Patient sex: M
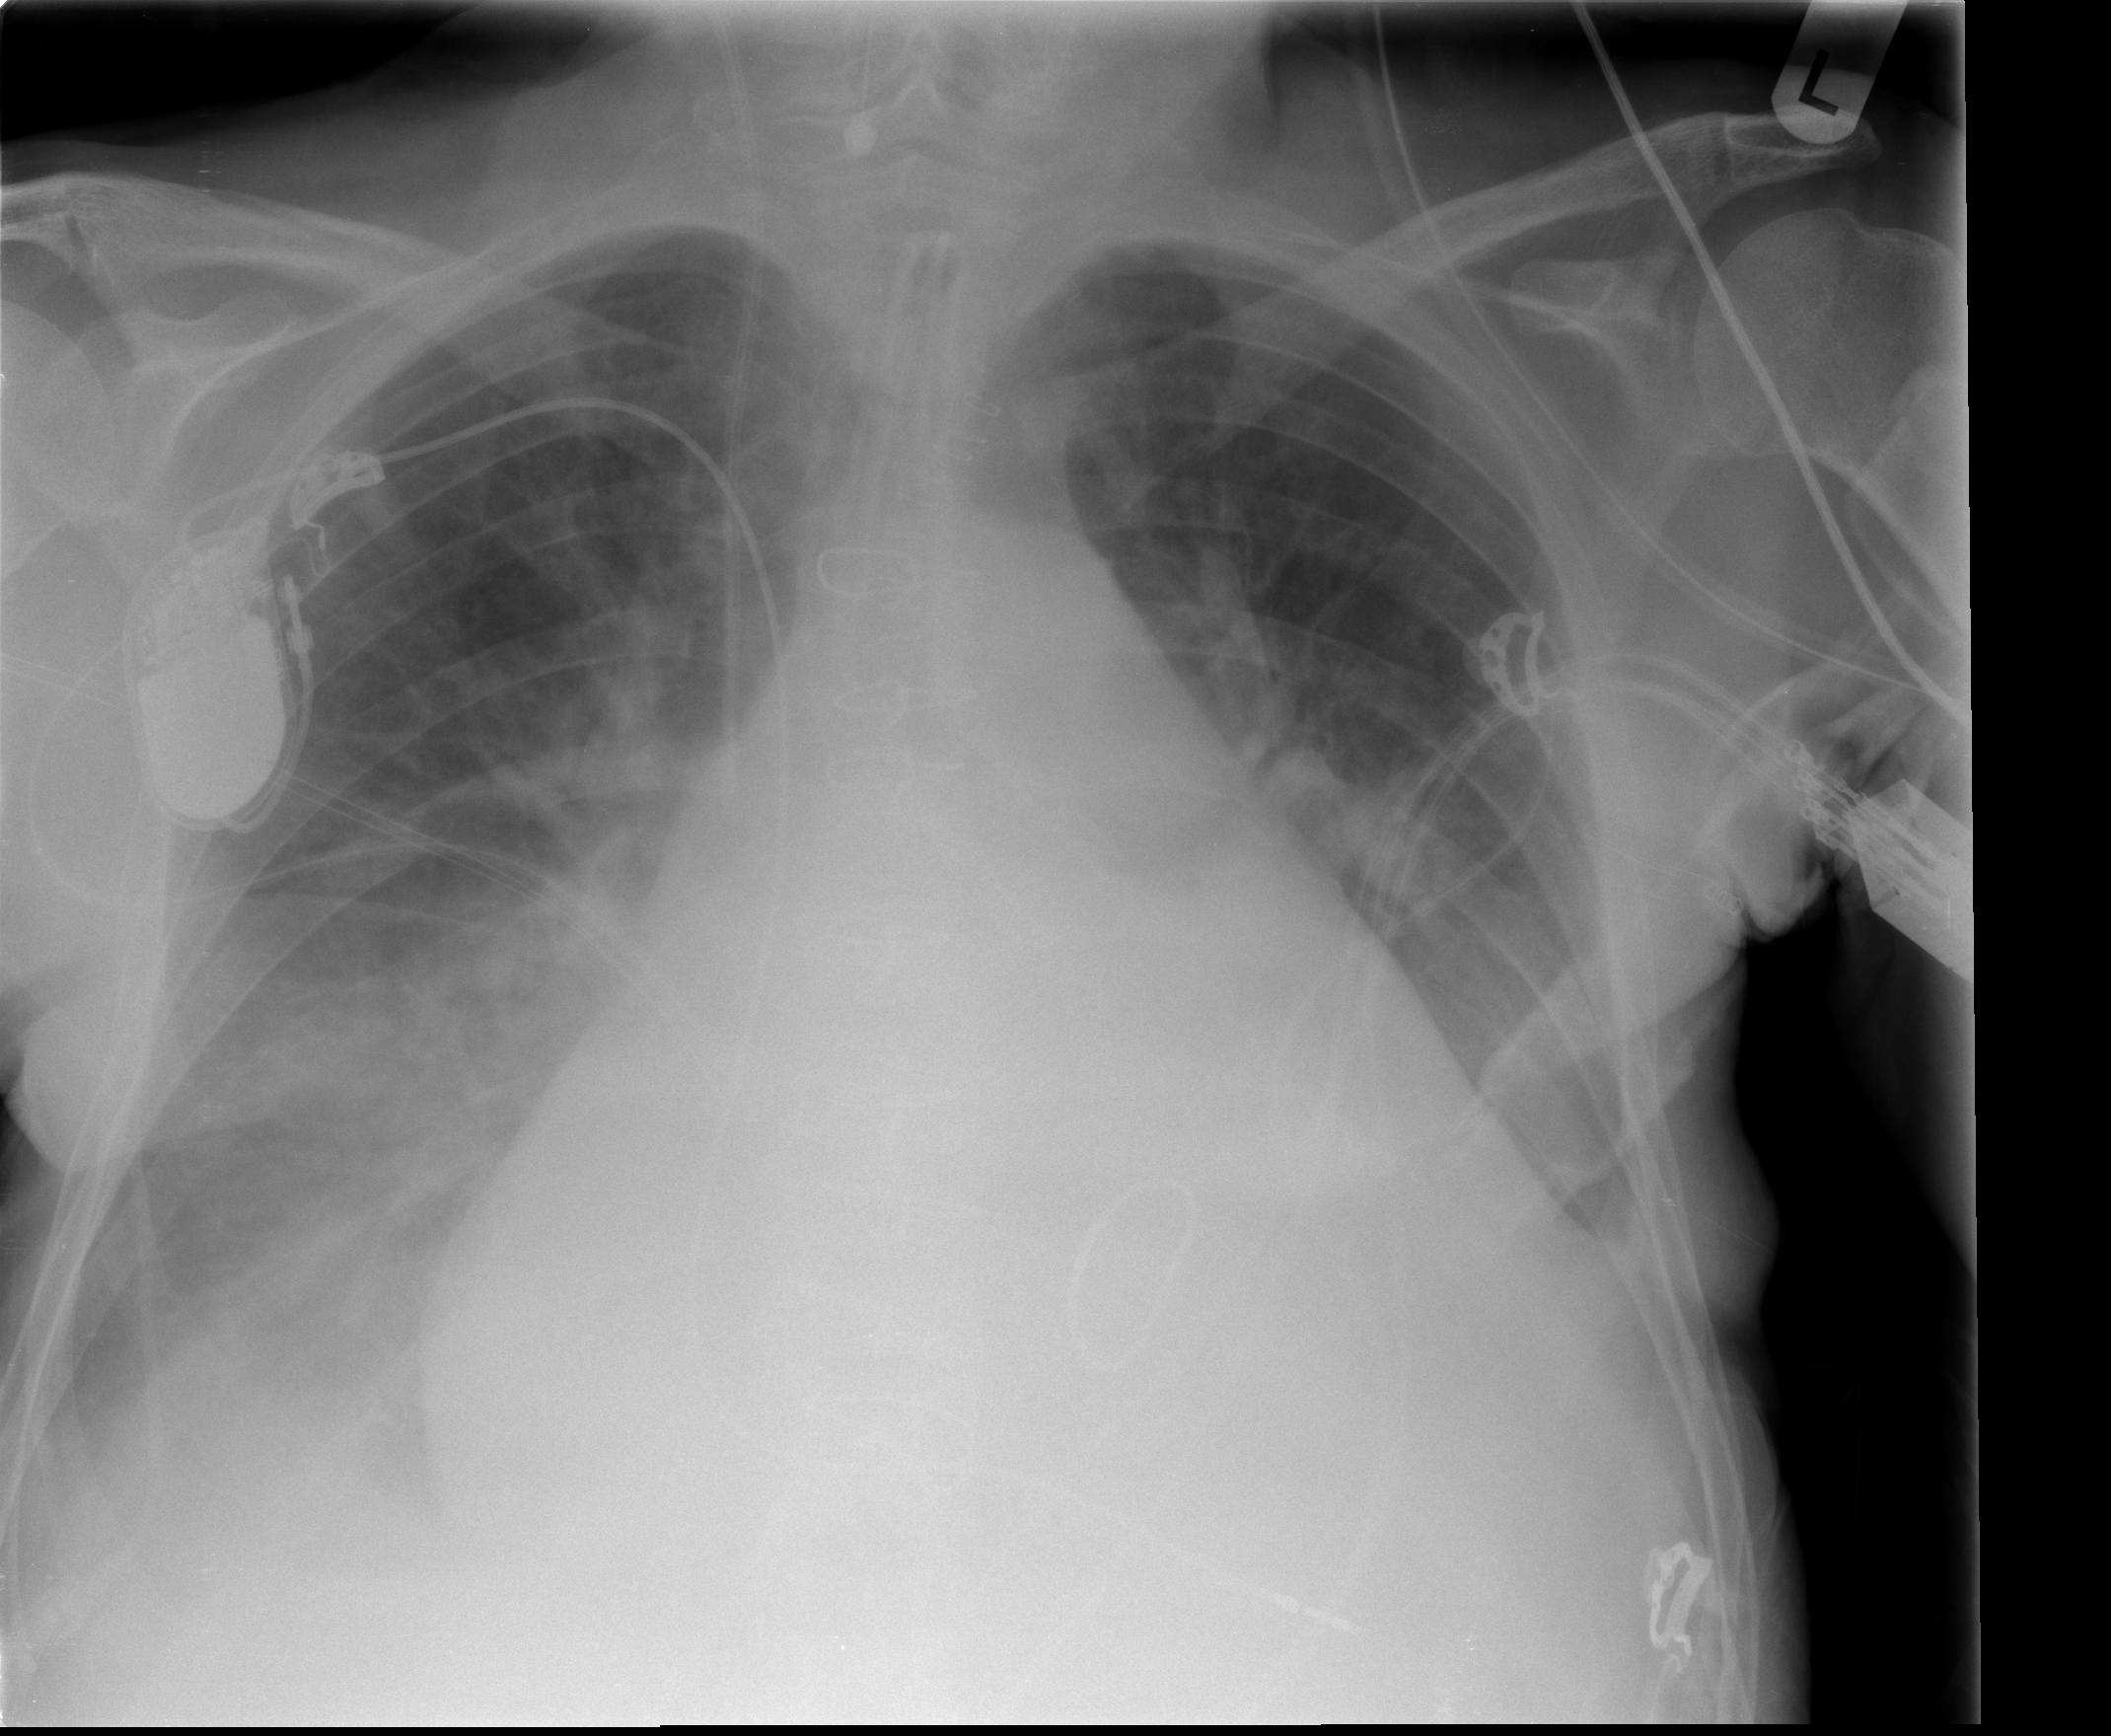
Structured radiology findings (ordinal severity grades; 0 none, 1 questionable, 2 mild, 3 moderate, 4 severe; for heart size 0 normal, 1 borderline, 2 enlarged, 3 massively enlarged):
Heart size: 3
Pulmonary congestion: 2
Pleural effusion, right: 2
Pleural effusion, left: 2
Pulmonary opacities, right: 1
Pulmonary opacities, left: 0
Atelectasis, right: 2
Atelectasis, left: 2